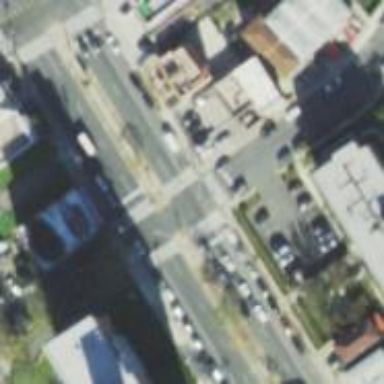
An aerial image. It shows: Traffic island located on footway.